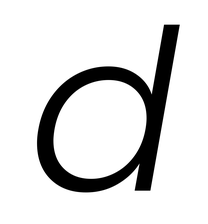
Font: Poppins-LightItalic